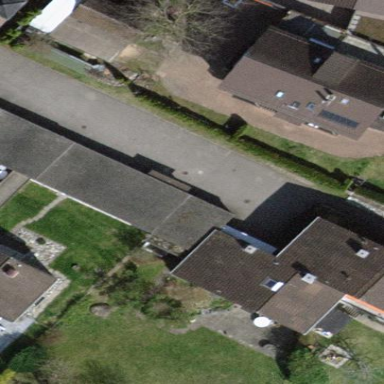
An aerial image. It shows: Garage.